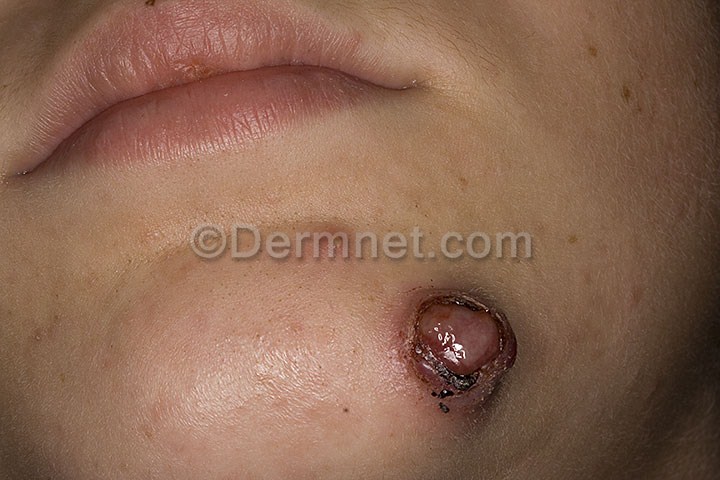
Disease: Vascular Tumors